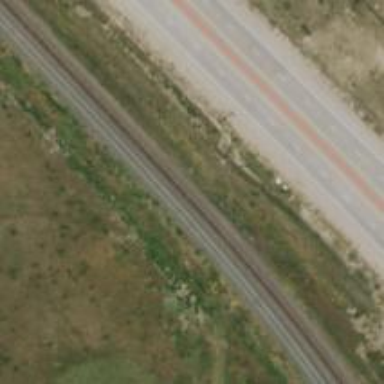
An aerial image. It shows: Railway track.